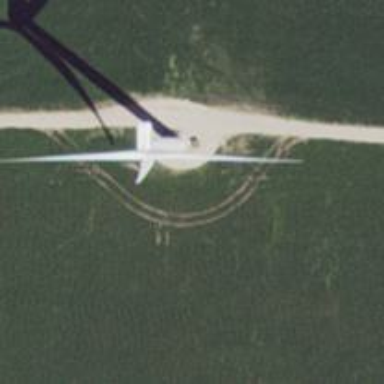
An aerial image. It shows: Wind generator with horizontal axis. The generator is wind turbine.